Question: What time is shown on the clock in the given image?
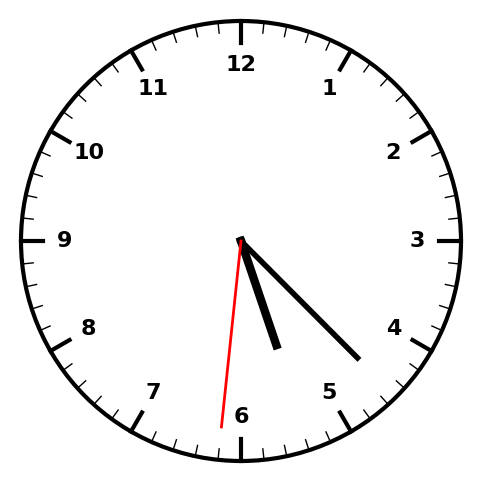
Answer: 05:22:31